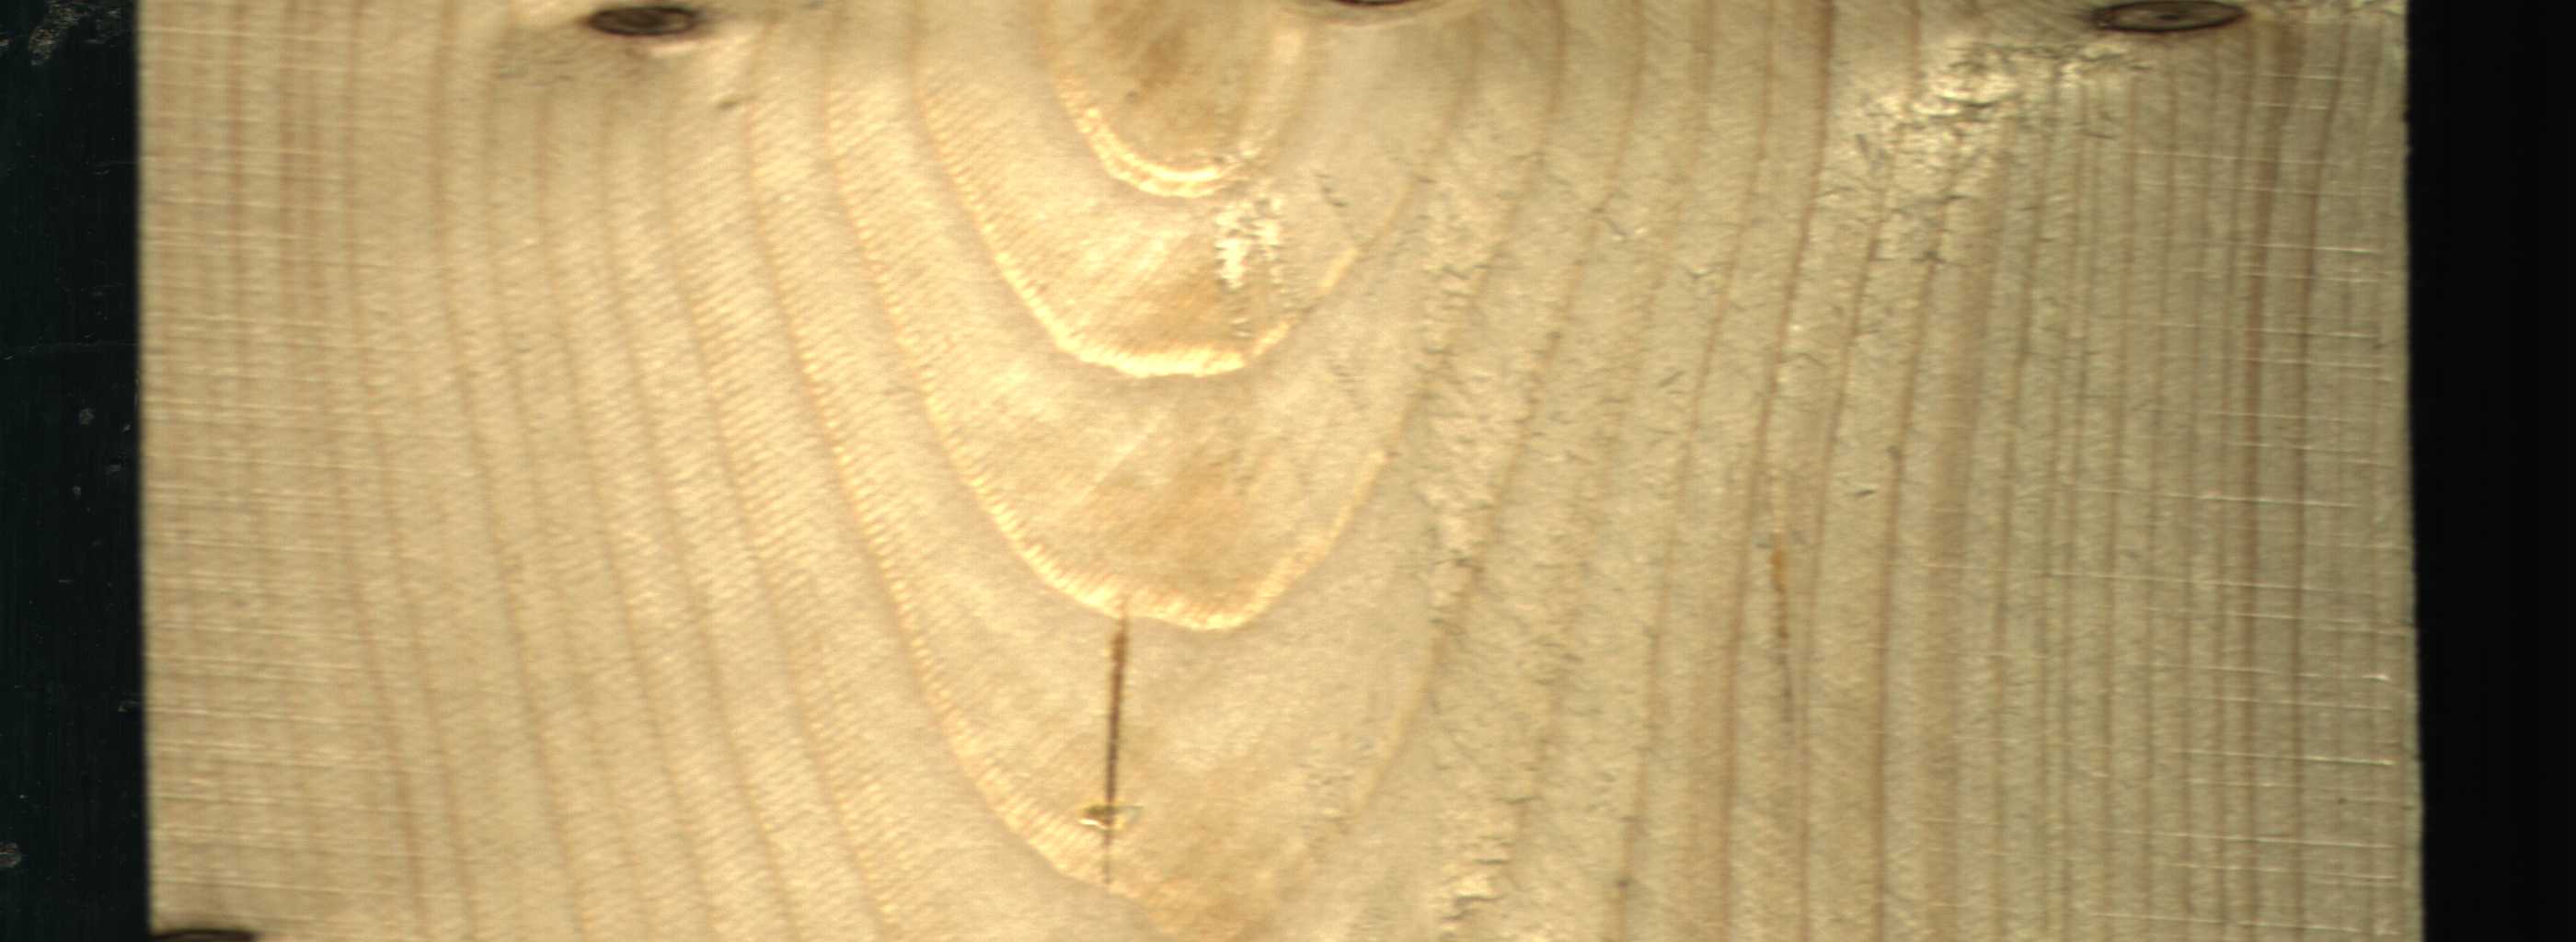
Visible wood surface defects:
resin
resin
Dead_Knot
Dead_Knot
Dead_Knot
Live_Knot